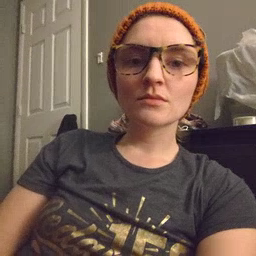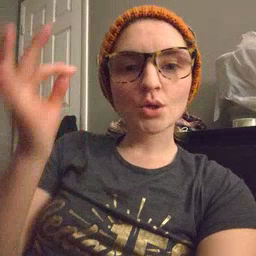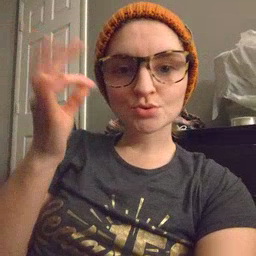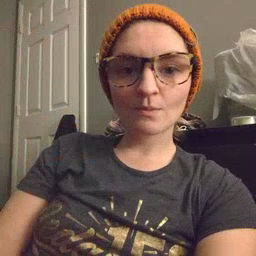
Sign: hair